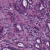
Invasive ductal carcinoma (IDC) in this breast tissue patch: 1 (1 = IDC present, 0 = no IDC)